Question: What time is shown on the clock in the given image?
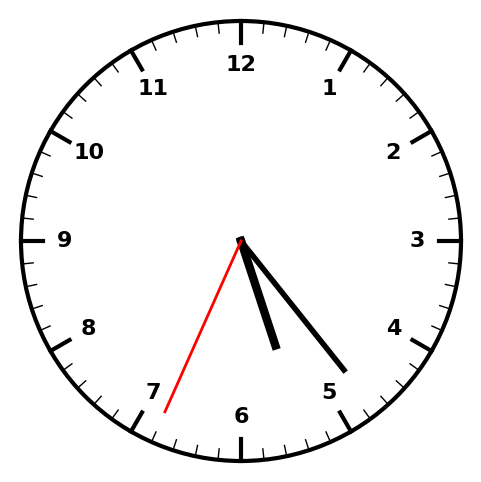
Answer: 05:23:34